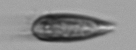
Label: Prorocentrum_triestinum